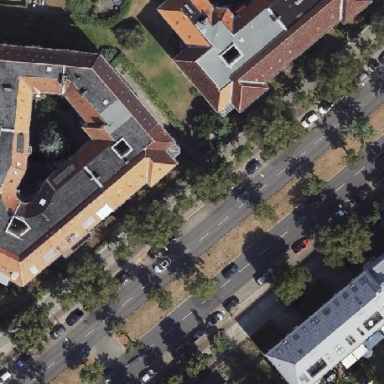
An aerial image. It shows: Building with apartments featuring unique double saltbox roof shape.